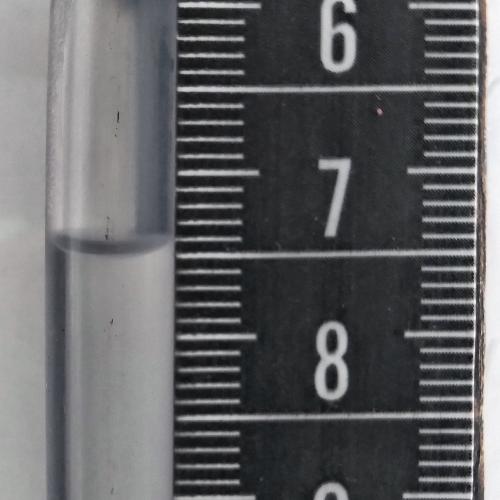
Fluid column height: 7.4 cm